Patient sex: F
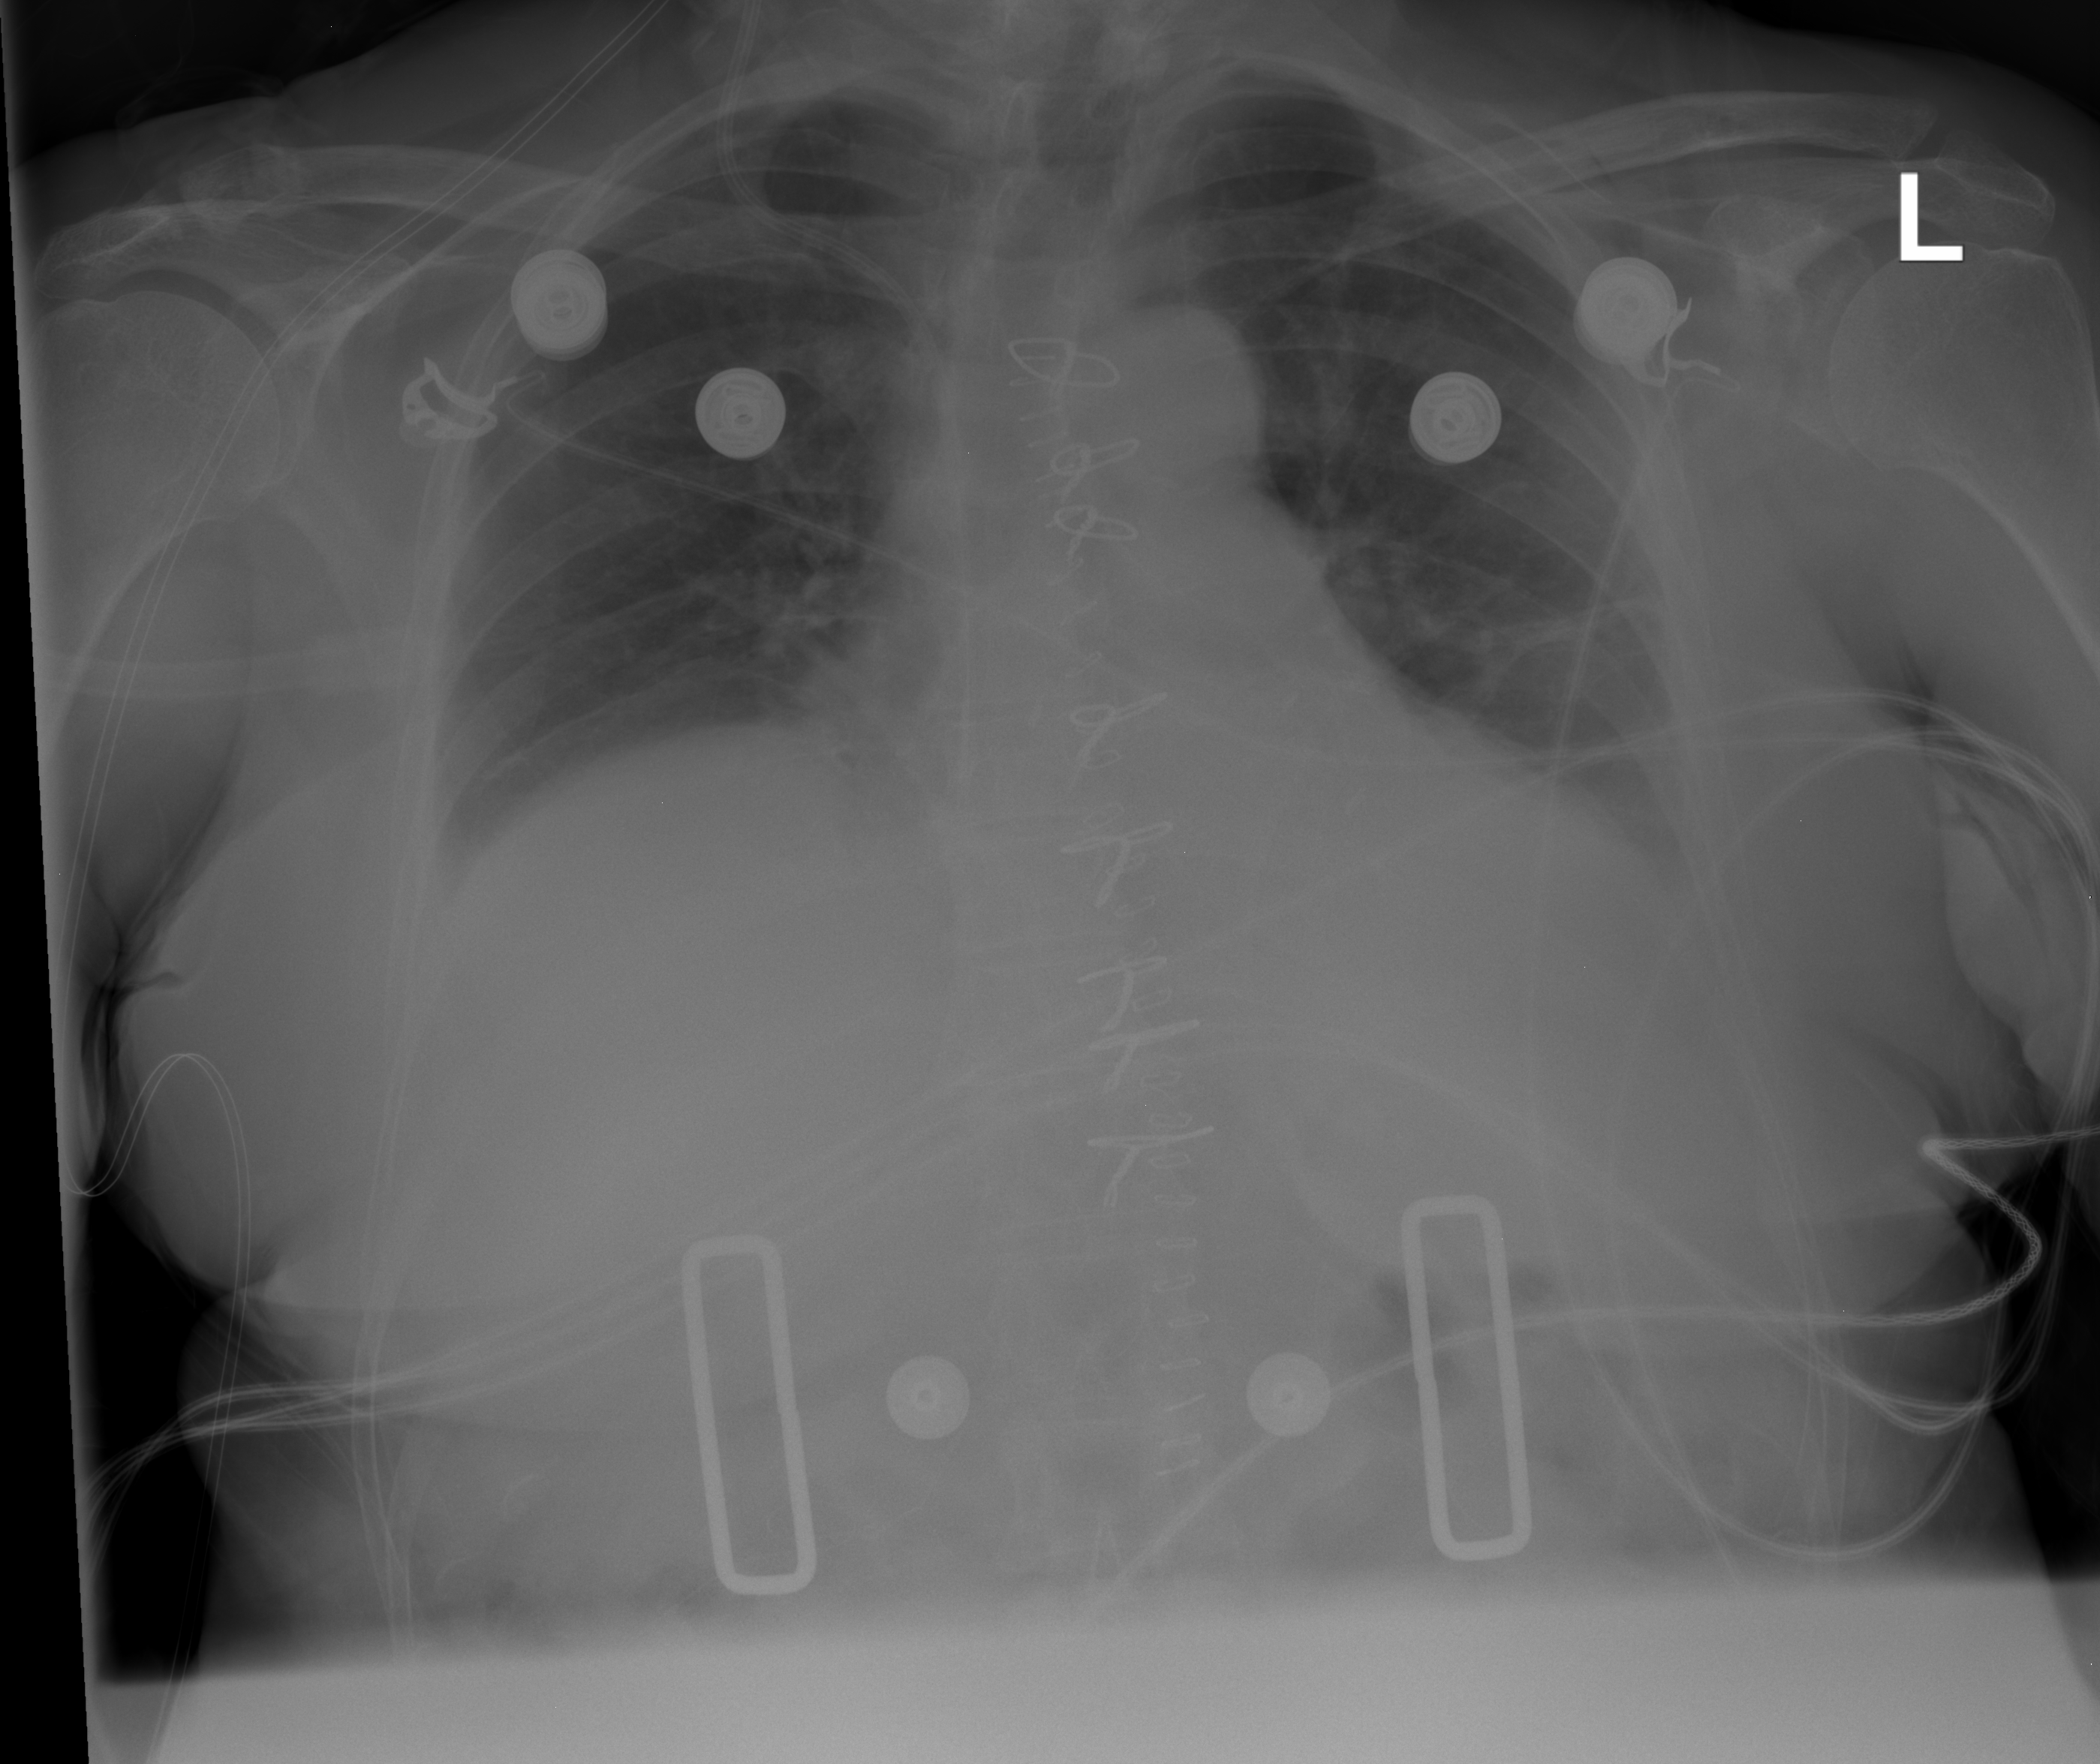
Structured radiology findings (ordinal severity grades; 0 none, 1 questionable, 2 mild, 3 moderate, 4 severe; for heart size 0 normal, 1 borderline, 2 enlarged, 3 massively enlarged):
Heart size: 0
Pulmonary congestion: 0
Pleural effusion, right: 1
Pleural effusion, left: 0
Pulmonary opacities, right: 0
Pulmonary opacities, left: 0
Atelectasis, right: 1
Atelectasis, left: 1